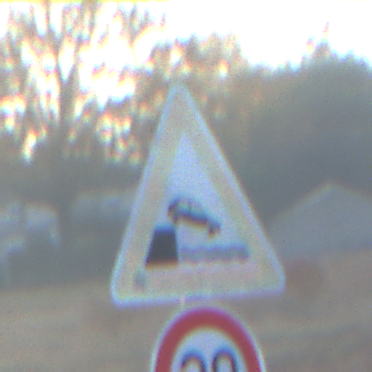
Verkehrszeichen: Ufer
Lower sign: Geschwindigkeit30
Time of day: Dawn
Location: Outdoor (Nature)
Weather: Clear
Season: NotSpecified
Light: Natural